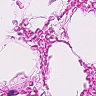
Metastatic tissue present: no